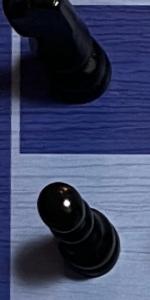
Label: Pawn_Black